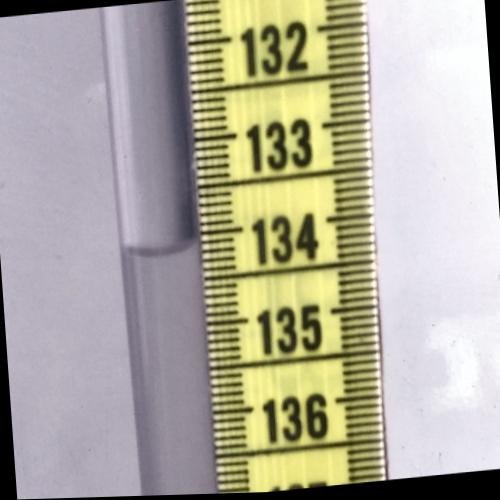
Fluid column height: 134.1 cm